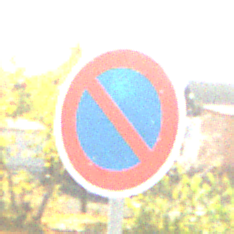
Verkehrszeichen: EingeschraenktesHalteverbot
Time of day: MorningAfternoon
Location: Outdoor (RoadRail)
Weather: PartlyCloudy
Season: NotSpecified
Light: Natural